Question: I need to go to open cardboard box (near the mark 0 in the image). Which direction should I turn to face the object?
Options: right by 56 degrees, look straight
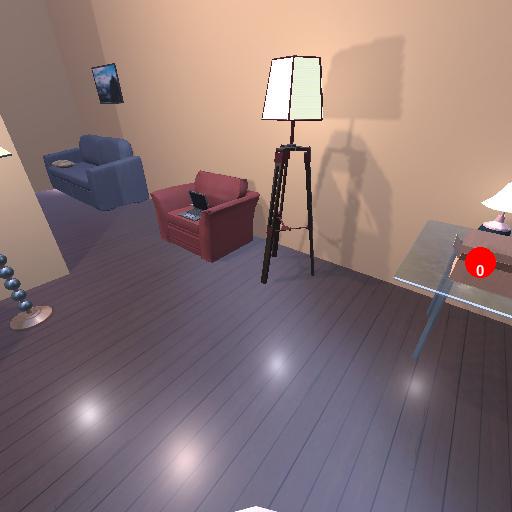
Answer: right by 56 degrees